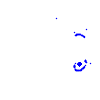
Particle: electron